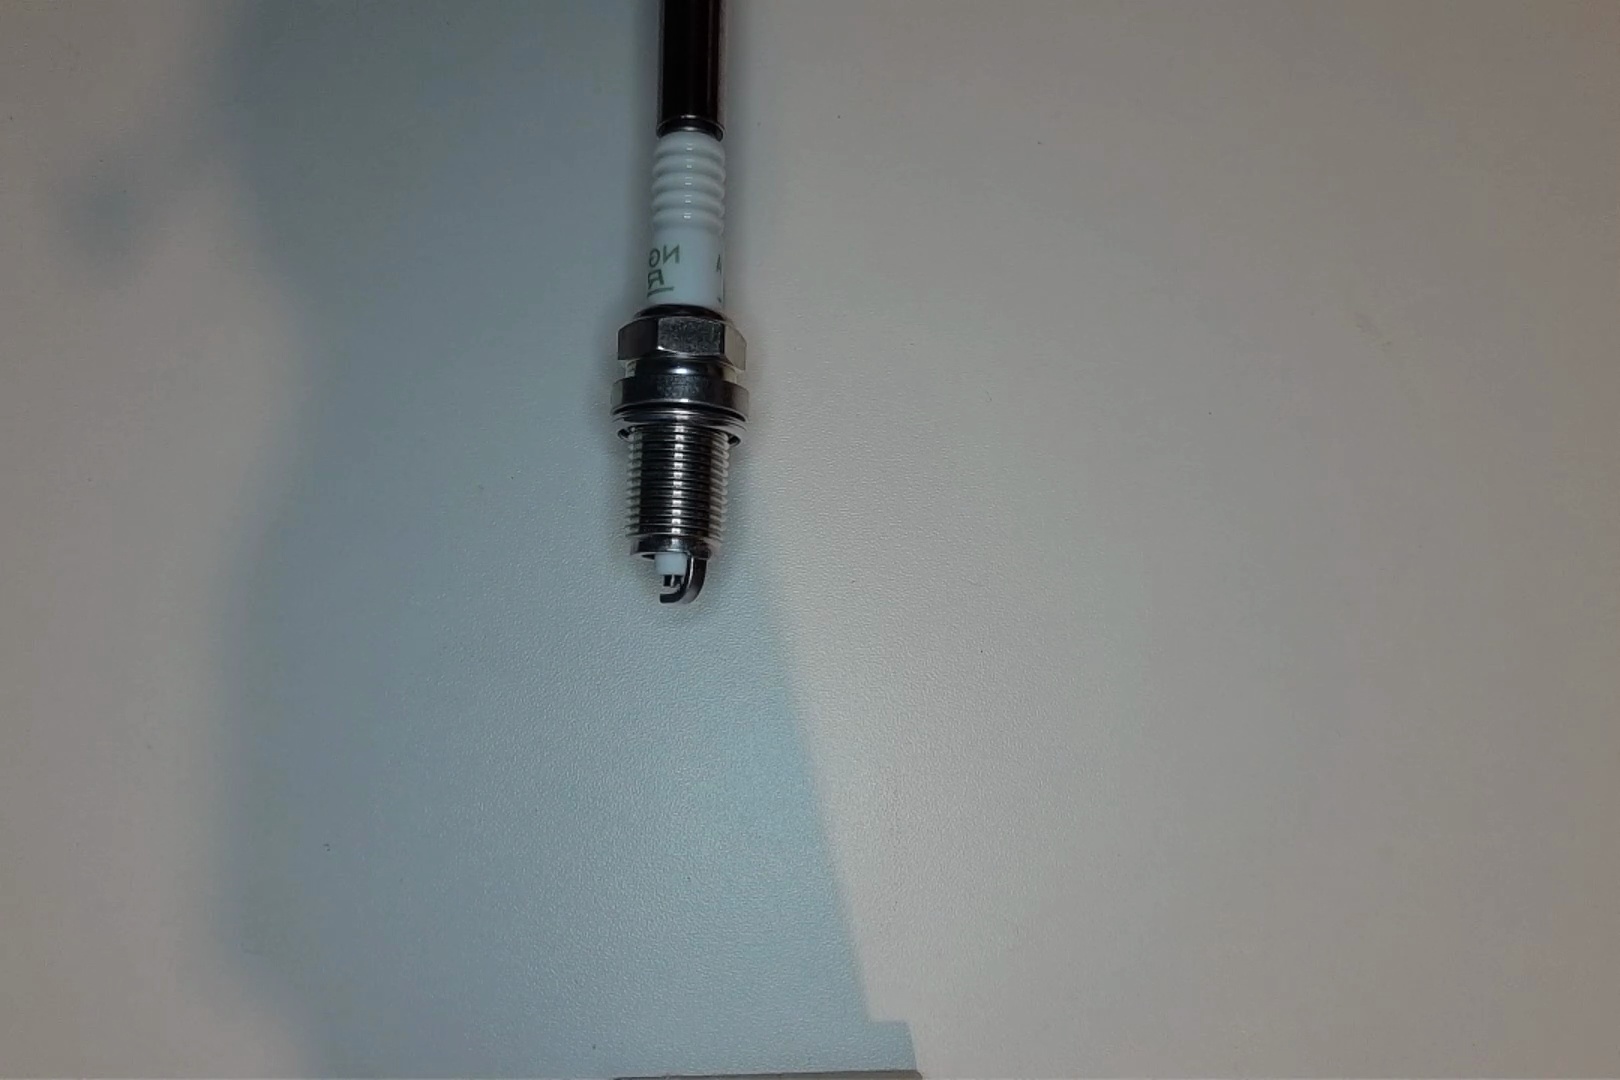
Label: no anomaly